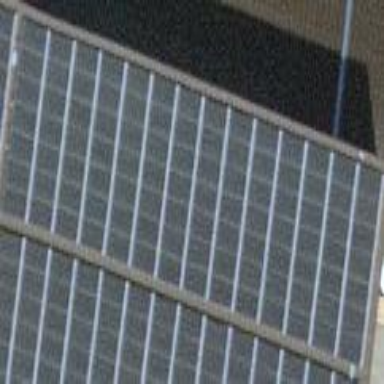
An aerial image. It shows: Solar power generator with photovoltaic panels.